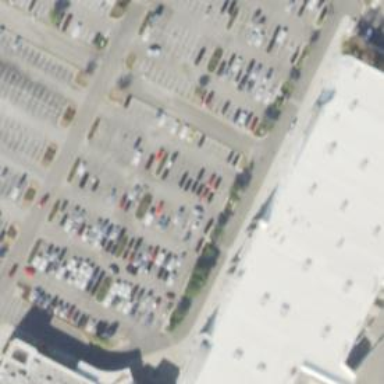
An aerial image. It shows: Parking space.